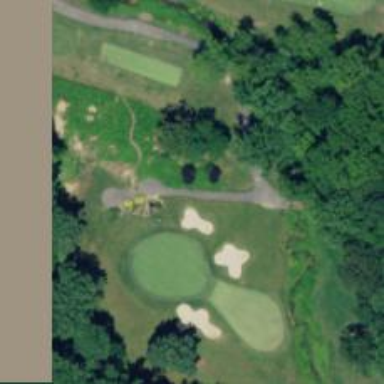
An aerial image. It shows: High-quality path used as golf course track.